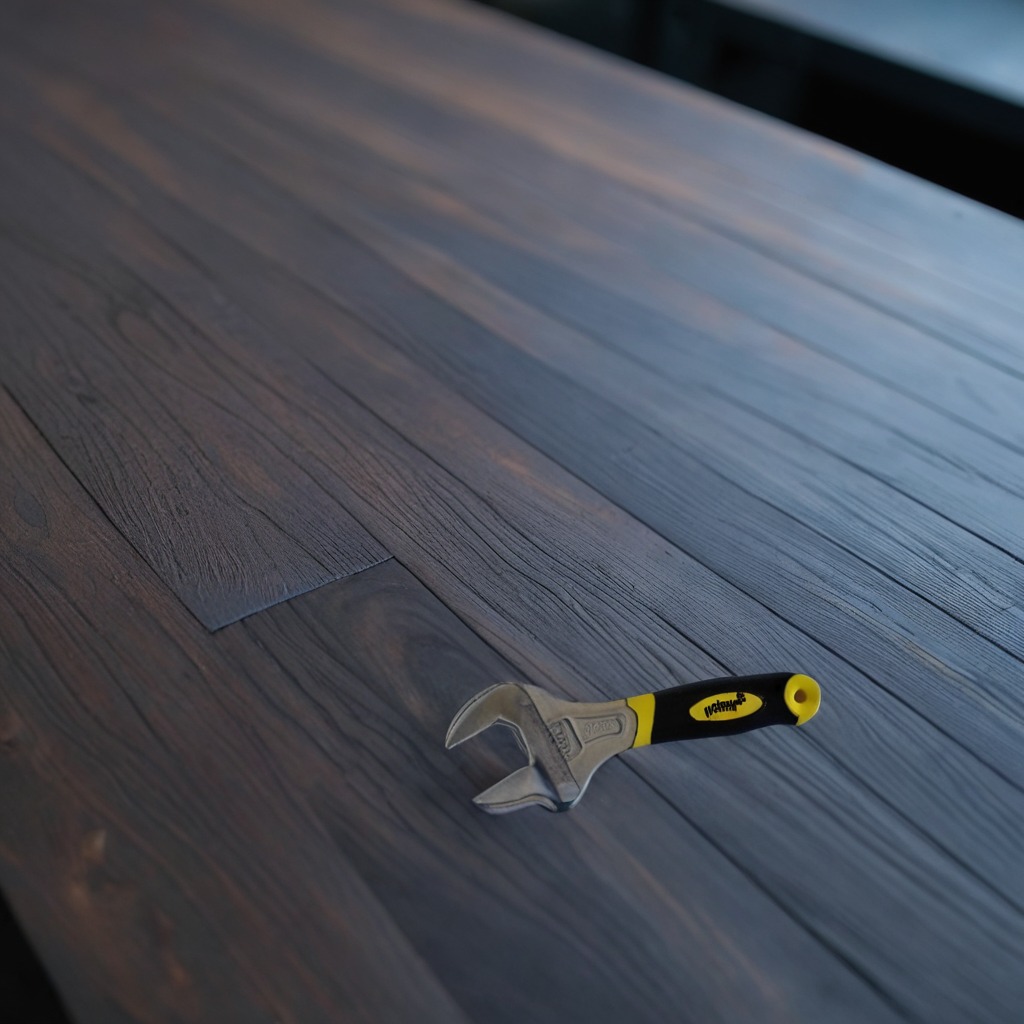
An wrench lies on the old table with faint burn marks in a small garage at twilight.